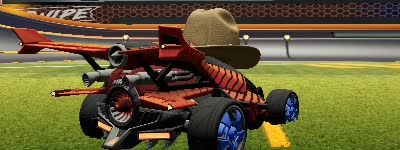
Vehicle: aftershock